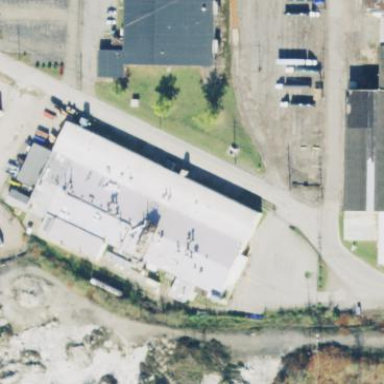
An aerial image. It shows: Industrial building.